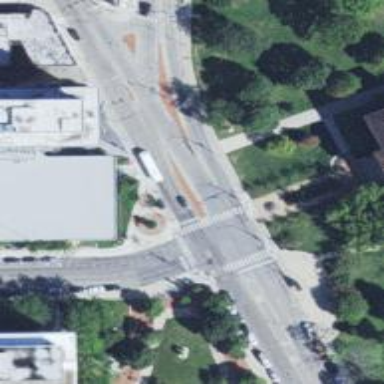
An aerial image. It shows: Crossing on the footway with zebra markings.